Interaction volume radius: 5 \u00c5
Interaction volume height: 25 \u00c5
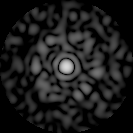
Disorder parameter: 0.7999